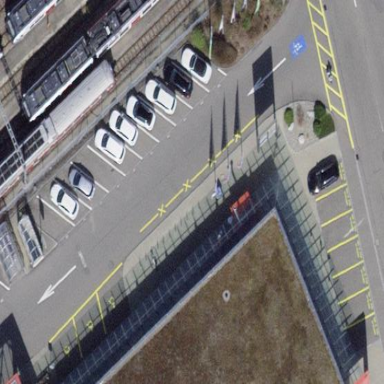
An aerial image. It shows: Bicycle parking area with bollard.